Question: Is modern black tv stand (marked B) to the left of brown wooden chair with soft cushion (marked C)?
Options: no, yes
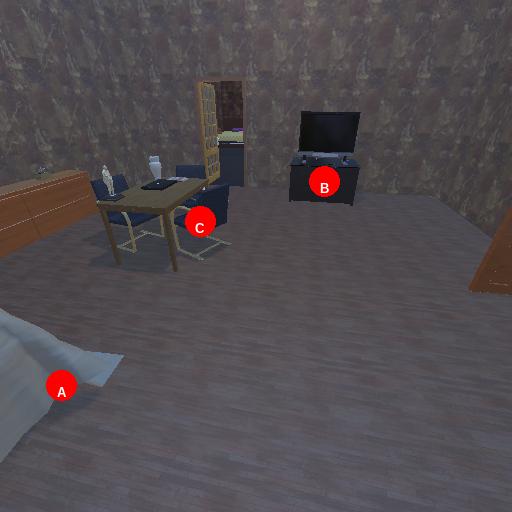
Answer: no